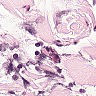
Metastatic tissue present: no